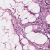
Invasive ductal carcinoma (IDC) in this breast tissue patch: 1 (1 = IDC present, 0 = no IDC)